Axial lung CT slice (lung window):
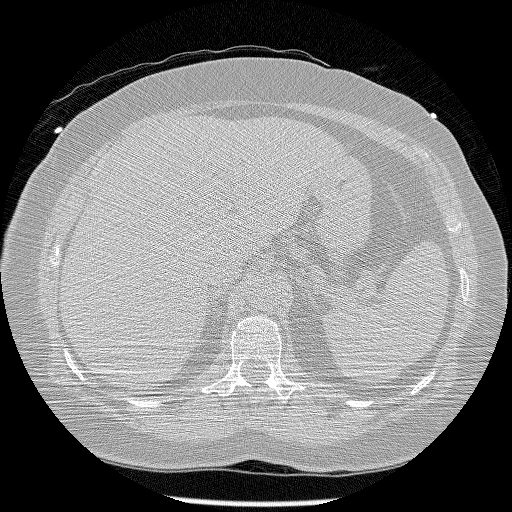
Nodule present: no